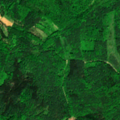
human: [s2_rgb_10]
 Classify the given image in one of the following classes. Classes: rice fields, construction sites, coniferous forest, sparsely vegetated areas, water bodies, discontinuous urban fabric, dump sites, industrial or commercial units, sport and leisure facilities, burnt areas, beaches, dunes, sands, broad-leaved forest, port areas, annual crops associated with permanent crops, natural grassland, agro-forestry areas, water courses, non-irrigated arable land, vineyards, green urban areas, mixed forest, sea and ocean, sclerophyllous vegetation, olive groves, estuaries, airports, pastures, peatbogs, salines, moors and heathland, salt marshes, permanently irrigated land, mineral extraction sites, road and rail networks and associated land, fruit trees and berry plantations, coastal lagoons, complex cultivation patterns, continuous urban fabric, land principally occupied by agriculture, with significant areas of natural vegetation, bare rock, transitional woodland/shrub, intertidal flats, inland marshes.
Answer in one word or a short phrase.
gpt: broad-leaved forest, coniferous forest, mixed forest